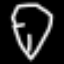
Label: diamond